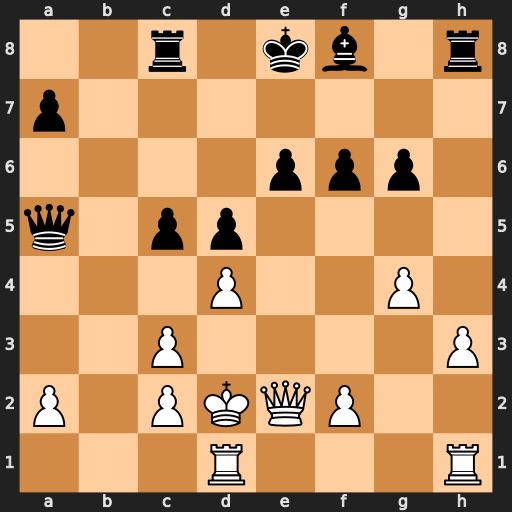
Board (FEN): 2r1kb1r/p7/4ppp1/q1pp4/3P2P1/2P4P/P1PKQP2/3R3R
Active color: w
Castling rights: k
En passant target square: -
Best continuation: Qxe6+ Be7 Qxc8+